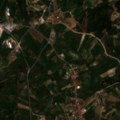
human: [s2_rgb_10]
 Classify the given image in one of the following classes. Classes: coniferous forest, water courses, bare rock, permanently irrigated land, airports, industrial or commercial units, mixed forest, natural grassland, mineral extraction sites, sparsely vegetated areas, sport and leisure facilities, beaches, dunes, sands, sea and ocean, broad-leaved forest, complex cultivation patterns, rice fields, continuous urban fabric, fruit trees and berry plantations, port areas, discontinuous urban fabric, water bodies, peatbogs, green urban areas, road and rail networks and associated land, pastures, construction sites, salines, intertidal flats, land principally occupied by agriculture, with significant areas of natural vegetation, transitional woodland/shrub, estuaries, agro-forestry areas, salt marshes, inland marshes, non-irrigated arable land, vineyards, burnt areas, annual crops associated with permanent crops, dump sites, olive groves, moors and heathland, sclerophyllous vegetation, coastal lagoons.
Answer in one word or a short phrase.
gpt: discontinuous urban fabric, olive groves, complex cultivation patterns, land principally occupied by agriculture, with significant areas of natural vegetation